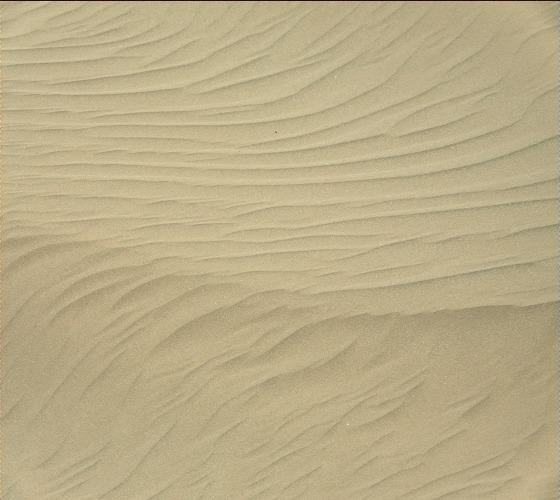
Terrain classes present: Gravel / Sand / Soil